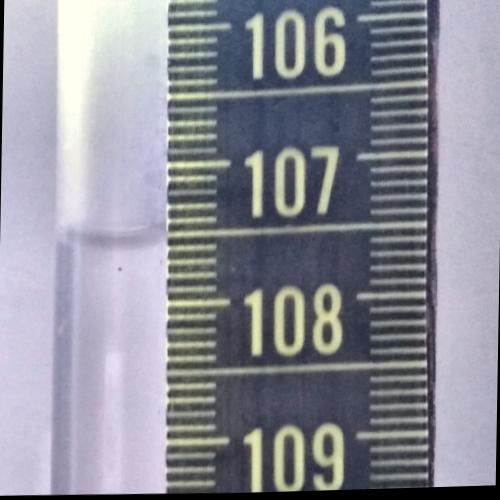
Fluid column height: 107.5 cm